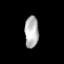
Tissue: lung
Cell type: Endothelial cells
Senescence score: 0.5495
Nuclear area (px): 434
Mean DAPI intensity: 178.293